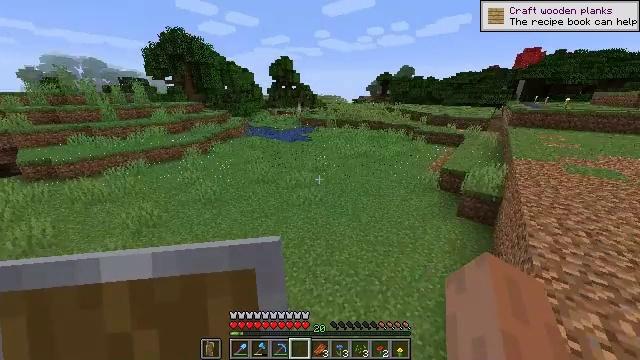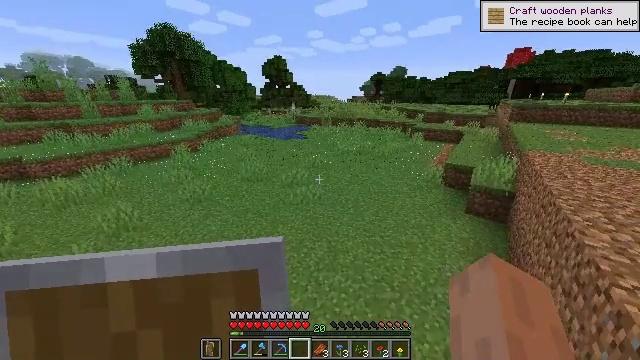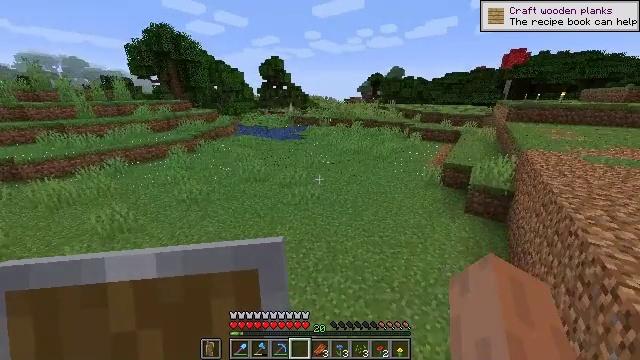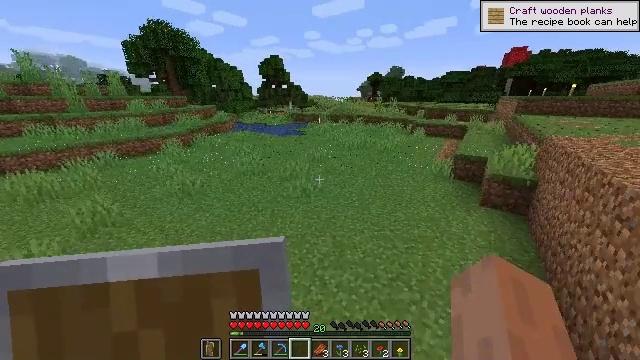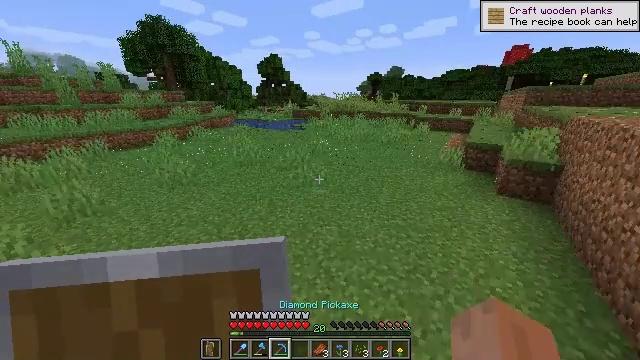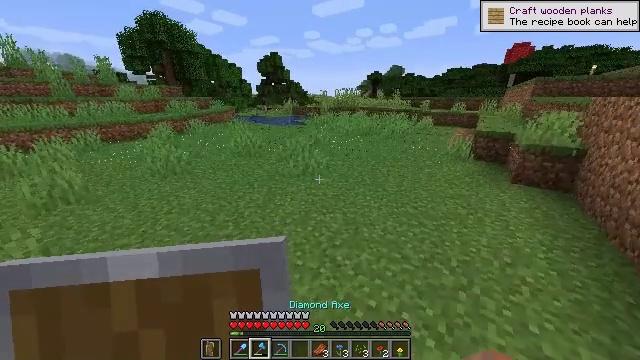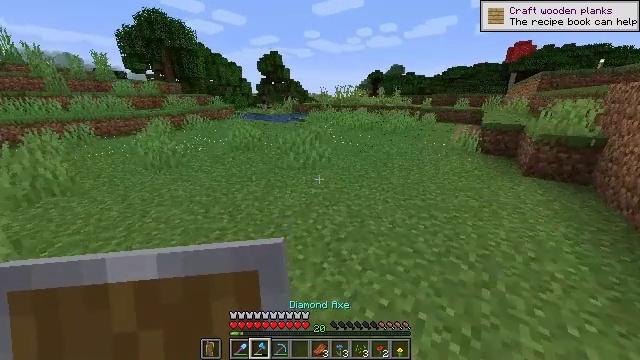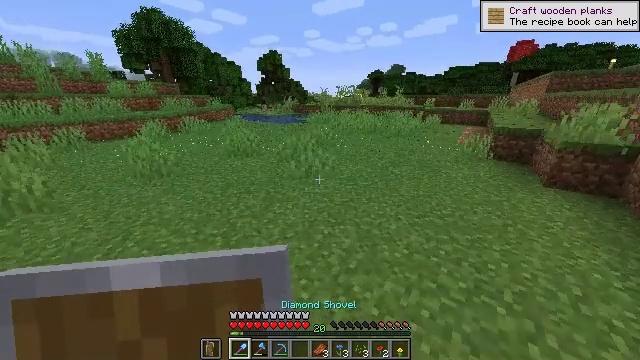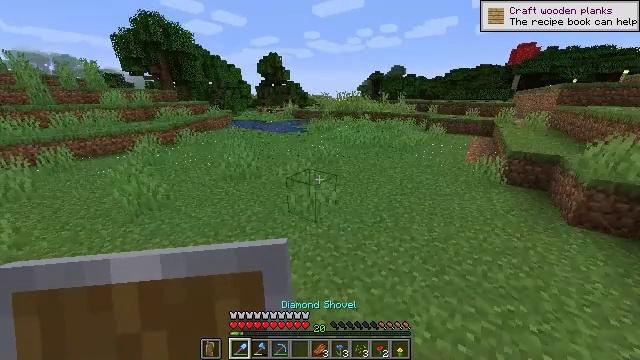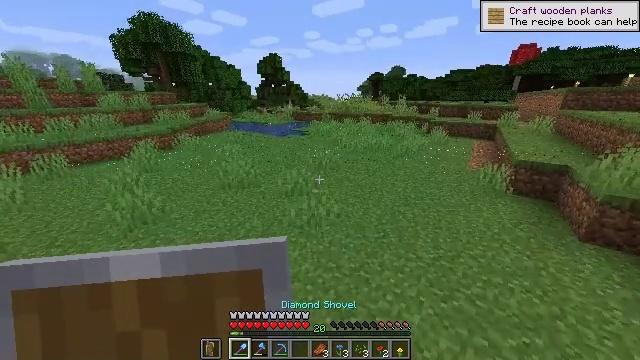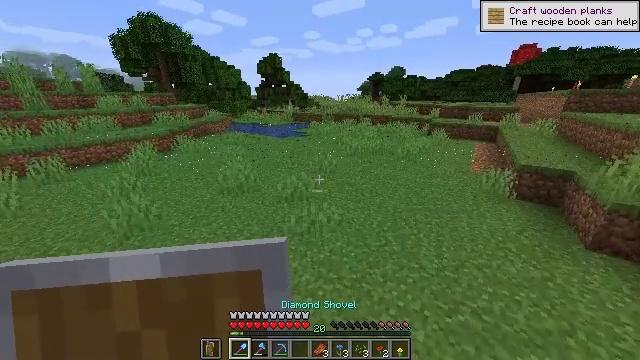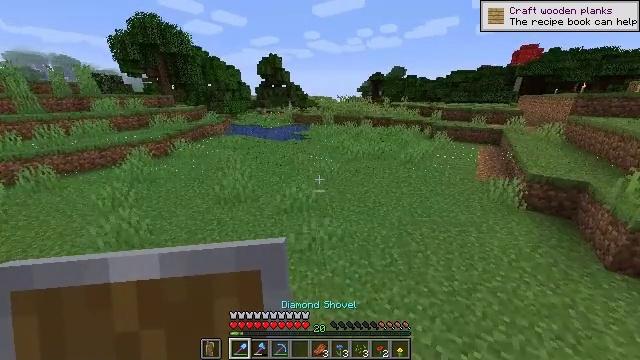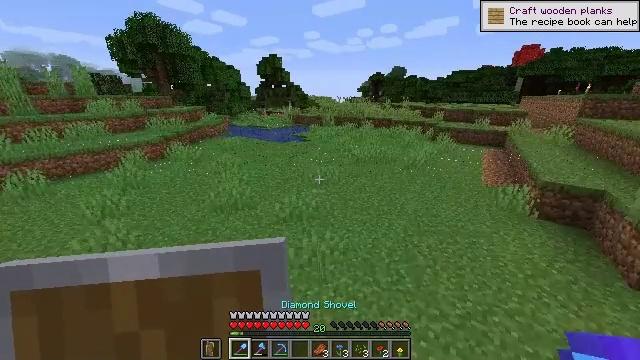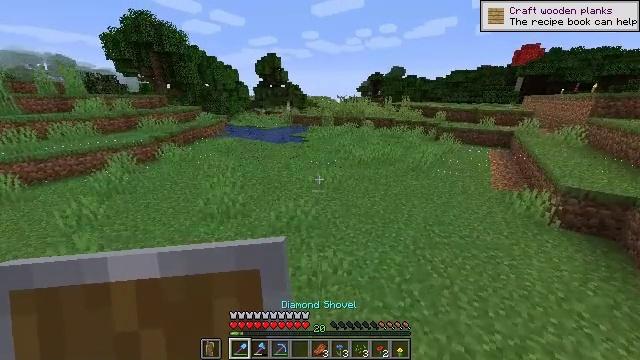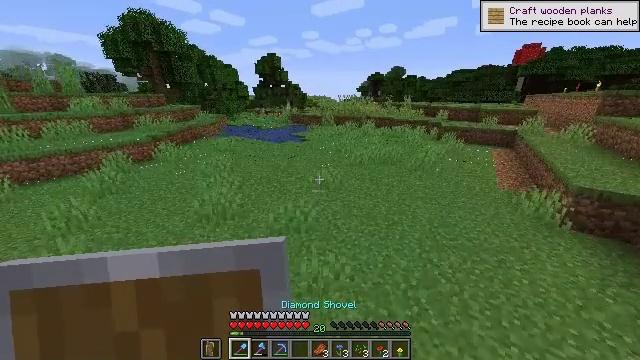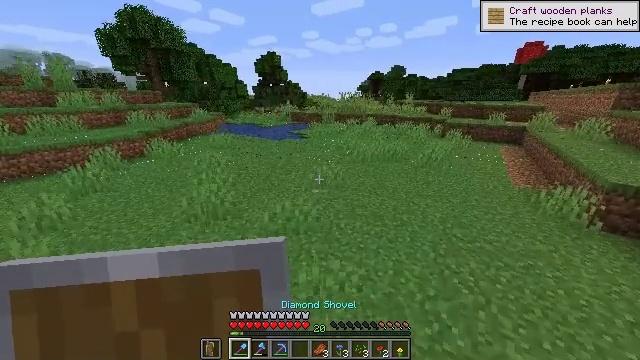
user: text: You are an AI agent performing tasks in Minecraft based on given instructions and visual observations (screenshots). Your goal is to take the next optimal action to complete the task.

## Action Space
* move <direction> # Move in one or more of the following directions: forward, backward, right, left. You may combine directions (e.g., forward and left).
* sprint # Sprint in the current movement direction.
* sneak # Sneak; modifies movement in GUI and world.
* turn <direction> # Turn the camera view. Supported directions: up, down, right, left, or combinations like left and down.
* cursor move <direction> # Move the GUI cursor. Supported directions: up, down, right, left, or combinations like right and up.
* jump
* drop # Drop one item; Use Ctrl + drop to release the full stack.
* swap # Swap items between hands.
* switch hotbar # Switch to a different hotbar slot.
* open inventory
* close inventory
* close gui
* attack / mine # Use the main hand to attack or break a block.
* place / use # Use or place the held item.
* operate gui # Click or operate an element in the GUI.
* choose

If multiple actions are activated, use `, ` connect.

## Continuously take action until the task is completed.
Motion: motion action
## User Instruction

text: Break the grass block.
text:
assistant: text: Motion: move forward, turn right, jump
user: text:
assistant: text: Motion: move forward, jump
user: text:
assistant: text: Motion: move forward, sprint, jump
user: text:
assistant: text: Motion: move forward, sprint, jump
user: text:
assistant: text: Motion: move forward, sprint, jump
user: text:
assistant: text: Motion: move forward, sprint, jump
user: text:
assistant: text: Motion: move forward, sprint, jump
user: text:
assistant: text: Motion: move forward, jump
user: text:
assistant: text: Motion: move forward, jump
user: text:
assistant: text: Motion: move forward, jump
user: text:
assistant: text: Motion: move forward, jump
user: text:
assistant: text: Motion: move forward, jump
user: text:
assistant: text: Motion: move forward, jump
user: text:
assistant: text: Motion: move forward, sprint, jump
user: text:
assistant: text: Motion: move forward, sprint, jump
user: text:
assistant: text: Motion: move forward, sprint, jump
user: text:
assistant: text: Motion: move forward, sprint, turn right, jump
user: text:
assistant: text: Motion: move forward, sprint, jump
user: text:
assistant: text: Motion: move forward, sprint, jump
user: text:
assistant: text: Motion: move forward, jump
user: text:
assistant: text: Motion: move forward, jump
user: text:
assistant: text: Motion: move forward, turn right, jump
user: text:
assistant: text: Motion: move forward, turn right, jump
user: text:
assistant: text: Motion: move forward, sprint, turn right, jump
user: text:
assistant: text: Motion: move forward, sprint, turn right, jump
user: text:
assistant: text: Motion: move forward, sprint, jump
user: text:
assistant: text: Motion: move forward, sprint, jump
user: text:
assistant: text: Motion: move forward, sprint, jump
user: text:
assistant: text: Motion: move forward, jump
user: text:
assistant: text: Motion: move forward, jump